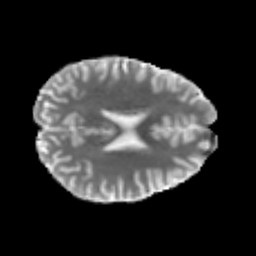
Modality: MD
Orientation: axial
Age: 24
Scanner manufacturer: philips
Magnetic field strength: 3 T
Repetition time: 8.54 s
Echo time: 0.1273 s